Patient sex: M
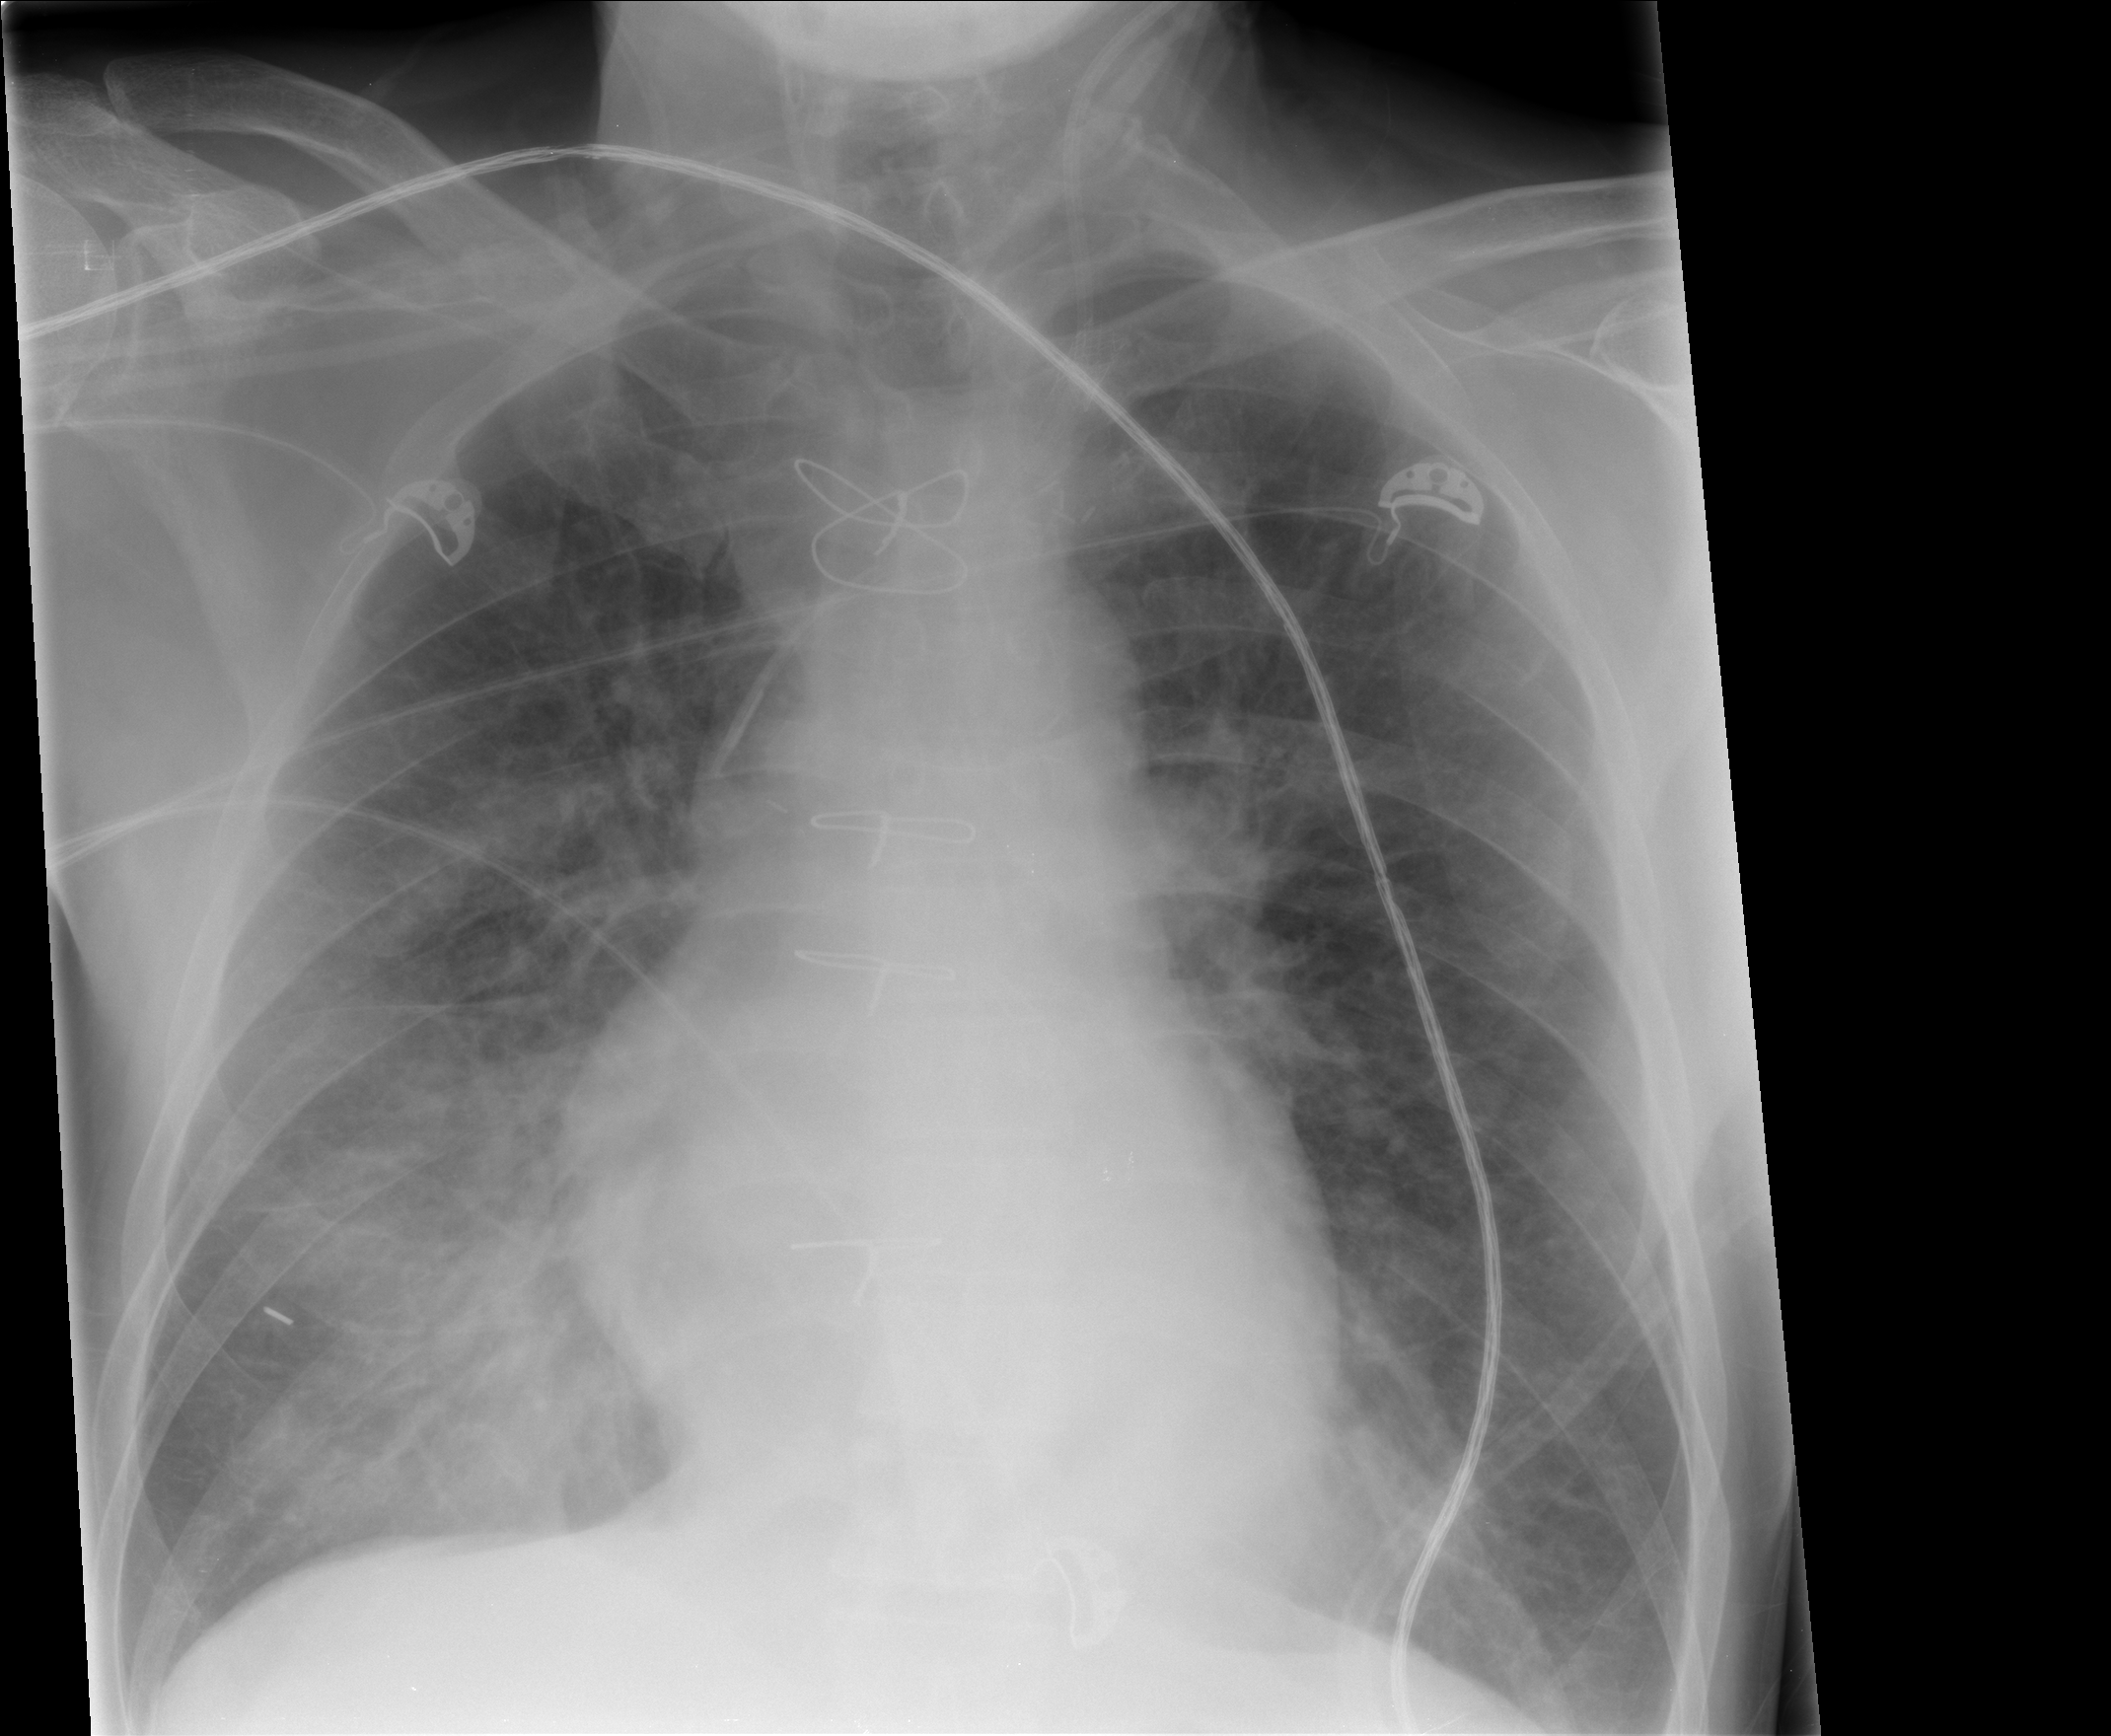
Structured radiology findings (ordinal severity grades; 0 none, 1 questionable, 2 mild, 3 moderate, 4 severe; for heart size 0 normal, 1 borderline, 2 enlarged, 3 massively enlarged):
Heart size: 0
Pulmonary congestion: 3
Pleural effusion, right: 0
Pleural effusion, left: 0
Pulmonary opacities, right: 3
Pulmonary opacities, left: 3
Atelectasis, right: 0
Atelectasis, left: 0